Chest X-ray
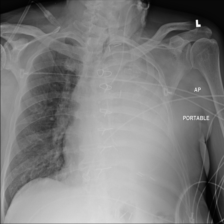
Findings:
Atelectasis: negative
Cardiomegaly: negative
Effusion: negative
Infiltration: negative
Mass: negative
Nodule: negative
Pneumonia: negative
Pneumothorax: negative
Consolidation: negative
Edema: negative
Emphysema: negative
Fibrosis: negative
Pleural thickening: negative
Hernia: negative